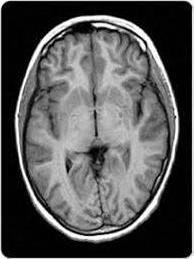
Label: notumor